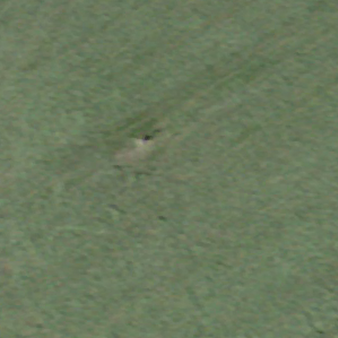
Label: other